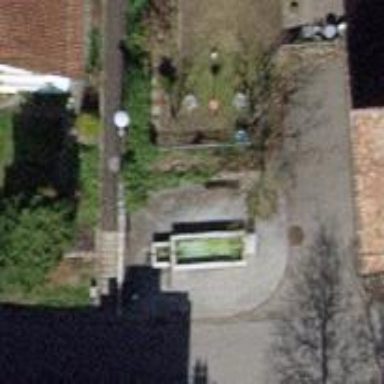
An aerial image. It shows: Drinking water fountain.